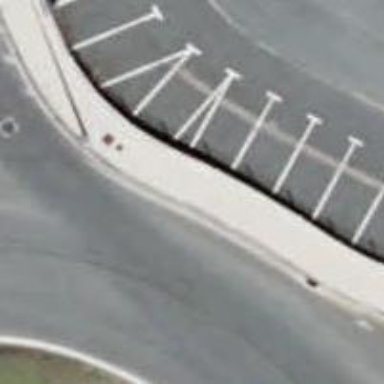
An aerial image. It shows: Sidewalk along the footway.